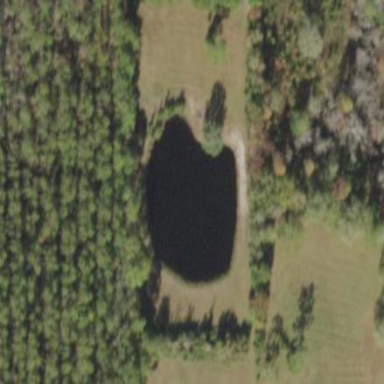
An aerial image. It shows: Reservoir of natural water.